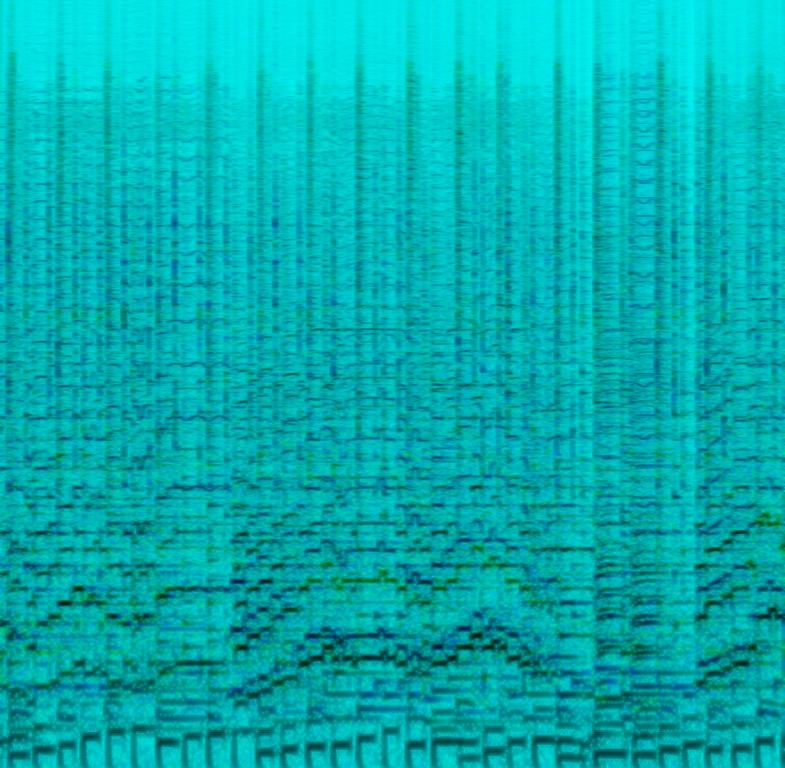
This folk song features a variety of instruments. The main melody is played on a violin, flute and accordion. The double bass plays a running bass pattern. An acoustic guitar strums chords. A hammered dulcimer plays parts that give a percussive feel. There are no voices in this song. This is an instrumental song. This song can be played in a luxurious and lively brunch.